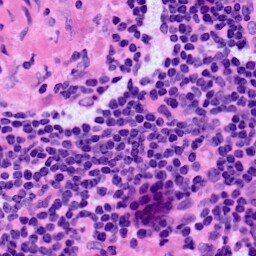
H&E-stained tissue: LymphNode